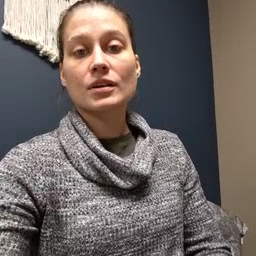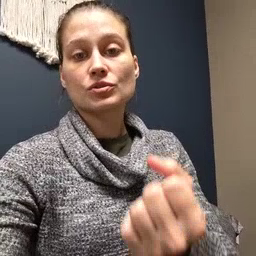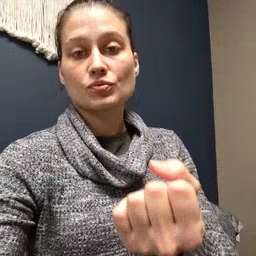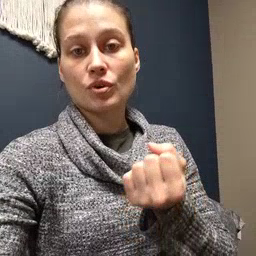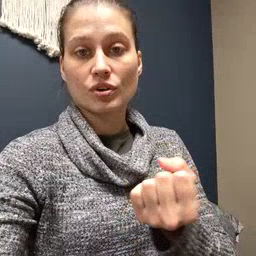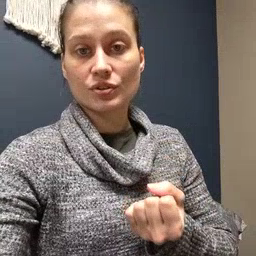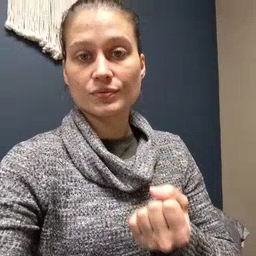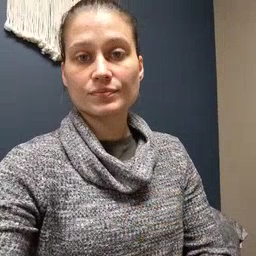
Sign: drawer